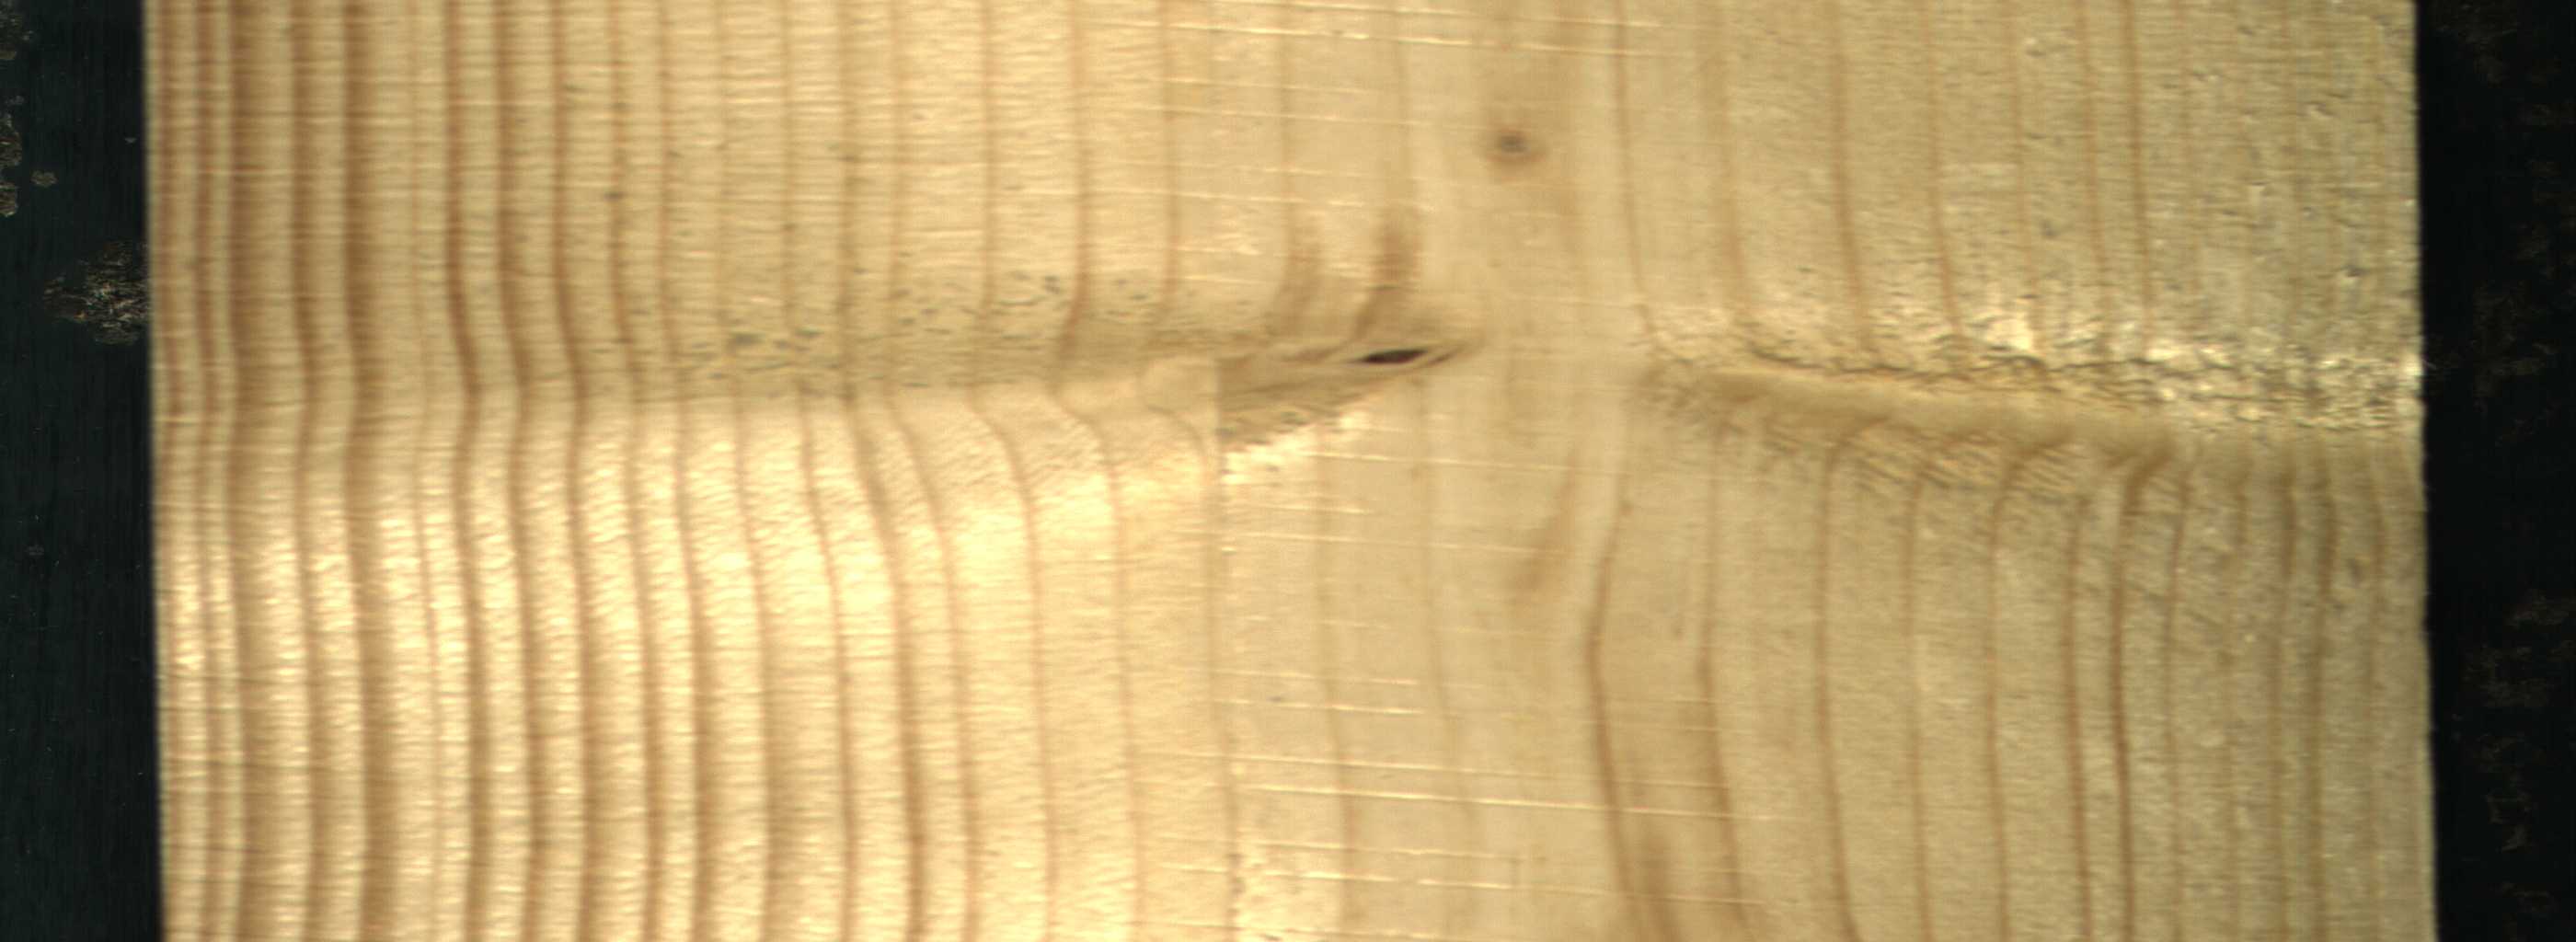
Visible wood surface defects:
Live_Knot
Live_Knot